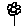
Label: flower